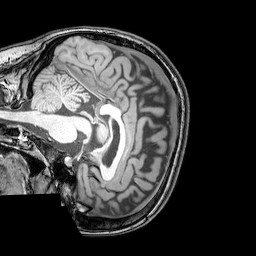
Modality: T1w
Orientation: sagittal
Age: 23
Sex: female
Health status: healthy
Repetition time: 0.081 s
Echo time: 0.037 s